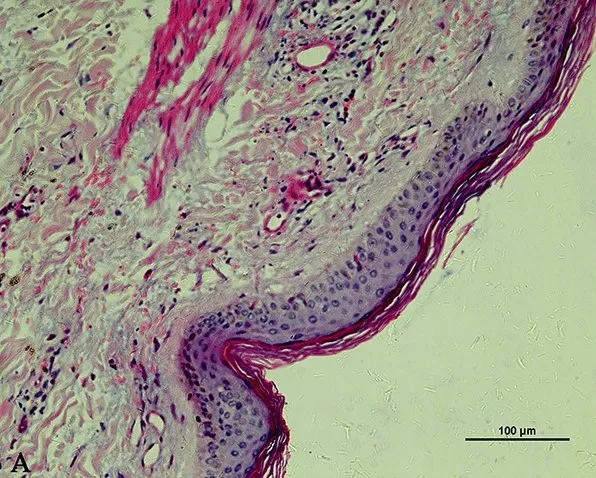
Hematoxylin and eosin stain showing chronic inflammatory cell infiltration around small blood vessels. X200), and . Scale bars: 100 mum.
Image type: pathology (h&e)